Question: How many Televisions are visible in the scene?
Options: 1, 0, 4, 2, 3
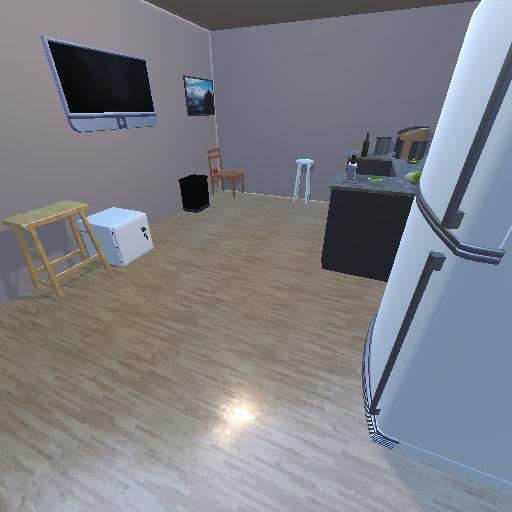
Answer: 1